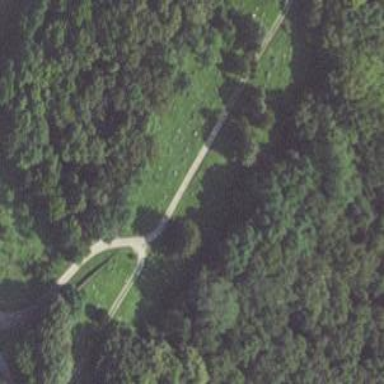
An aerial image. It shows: Cemetery.